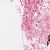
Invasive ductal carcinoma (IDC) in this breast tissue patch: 0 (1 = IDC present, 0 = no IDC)